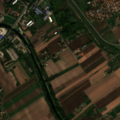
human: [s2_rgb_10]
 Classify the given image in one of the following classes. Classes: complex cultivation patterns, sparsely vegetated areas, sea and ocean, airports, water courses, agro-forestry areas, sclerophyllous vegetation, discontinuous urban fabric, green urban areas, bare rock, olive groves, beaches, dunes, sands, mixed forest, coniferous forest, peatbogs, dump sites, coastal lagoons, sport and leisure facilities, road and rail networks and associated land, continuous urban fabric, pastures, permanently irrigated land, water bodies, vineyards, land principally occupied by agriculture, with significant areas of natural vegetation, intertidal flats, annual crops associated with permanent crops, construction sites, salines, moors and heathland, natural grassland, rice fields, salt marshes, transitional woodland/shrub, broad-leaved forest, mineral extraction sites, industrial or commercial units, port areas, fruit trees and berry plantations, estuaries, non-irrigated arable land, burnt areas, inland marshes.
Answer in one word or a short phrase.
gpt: discontinuous urban fabric, non-irrigated arable land, complex cultivation patterns, broad-leaved forest